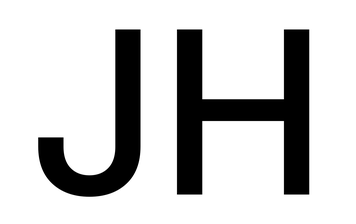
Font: Inter_Medium